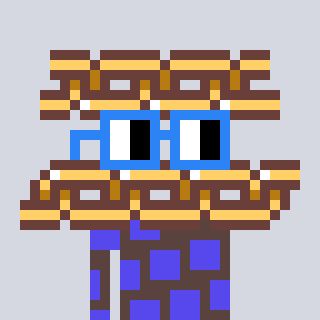
a pixel art character with square blue glasses, a chain-shaped head and a darkbrown-colored body on a cool background